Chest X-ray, PA view. Patient: 55 years old, sex F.
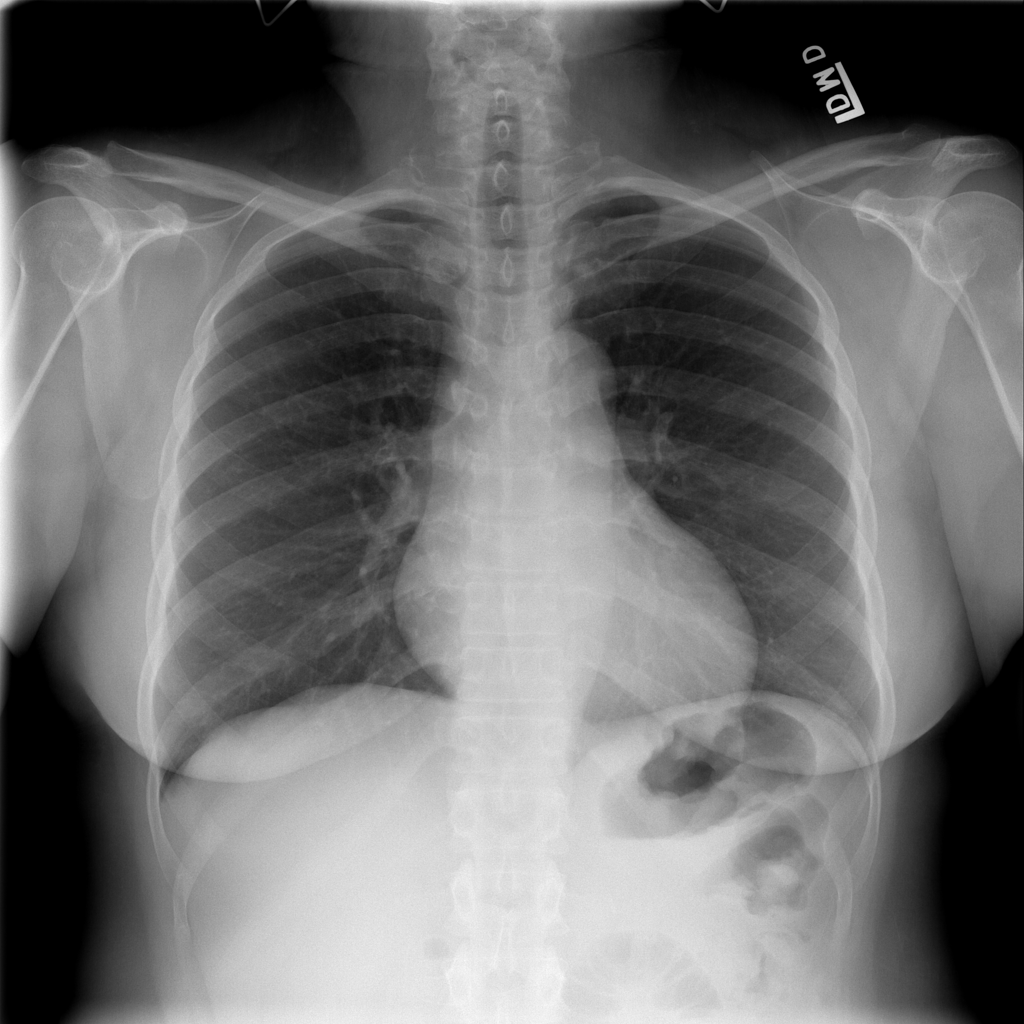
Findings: No Finding